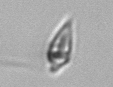
Label: Oxytoxum